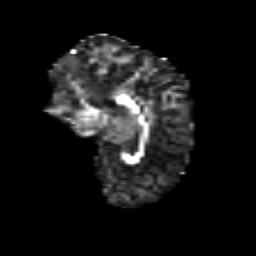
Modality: FA
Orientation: sagittal
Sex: male
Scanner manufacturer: siemens
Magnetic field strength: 3 T
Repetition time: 5 s
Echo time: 0.071 s